Question: I have a screenshot below of a random dark/black slightly downwards gradient line appearing above my dialog fragments.
These are build with a dialogfragment class that has been overridden, and an alertdialog builder is being used to construct them (happens with and without the title/buttons) inside the following method
Anyone had this happen to them before or have any ideas?
Ive tried to theme them differently, and the same happens with both API14 holo and holoeverywhere library. Ive tried to set the backgrounds to transparent ect... but havent achieved anything except making the dim go away.

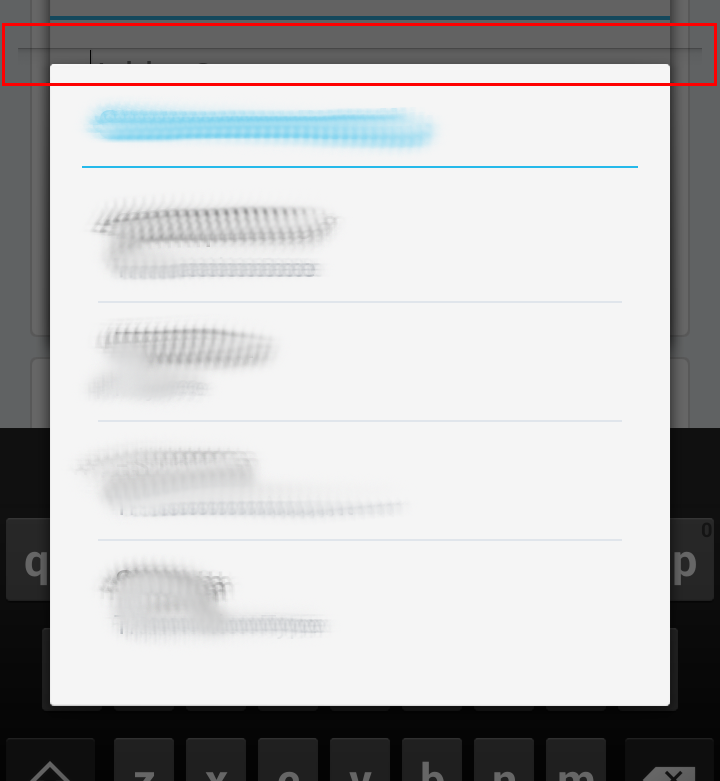
Answer: Found one way of getting around my problem.
So the deal was that the FrameLayout (with id: android:id/content) that the system makes itself had a foreground drawable on it (the shadow at the top of the frame). I couldnt for the life of me deal with it with styles or anything, nor could i figure out why it was happening on these two custom alert dialogs inside dialogfragments.
note: im using a HoloEverywhere fork thats compatible with v7 AppCompat, but keeping as many of the classes ect... from the actual support libraries.
I could however access the framelayout and remove the foreground drawable with this:
(note: it had to be in the onresume as i dont think there are any calls before that resulted in a "android.util.AndroidRuntimeException: requestFeature() must be called before adding content" error.
'''
public void onResume() {
super.onResume();
((FrameLayout) getDialog().getWindow().getDecorView().findViewById(android.R.id.content)).setForeground(new ColorDrawable(android.graphics.Color.TRANSPARENT));
}
'''
If theres a better safer way of doing this, or if anyone knows why this is happening, let me know.